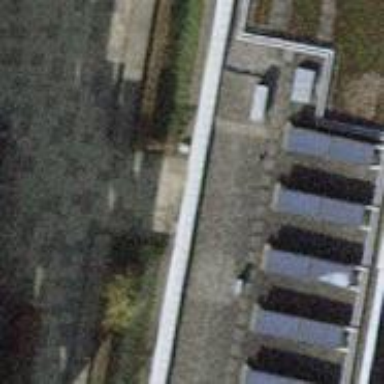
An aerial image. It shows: Path tunnel passing through building.